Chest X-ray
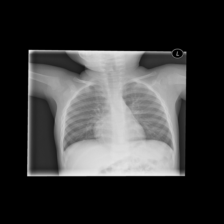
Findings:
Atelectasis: negative
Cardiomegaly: negative
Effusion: negative
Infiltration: negative
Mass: negative
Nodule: negative
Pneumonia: negative
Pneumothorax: negative
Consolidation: negative
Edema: negative
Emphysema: negative
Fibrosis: negative
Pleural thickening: negative
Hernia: negative